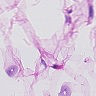
Metastatic tissue present: no